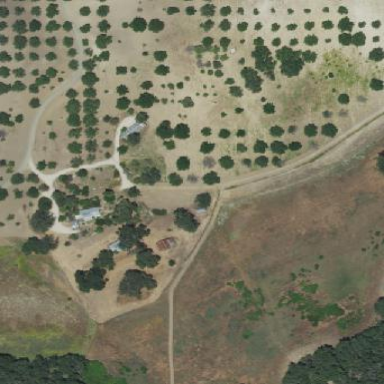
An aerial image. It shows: Orchard.